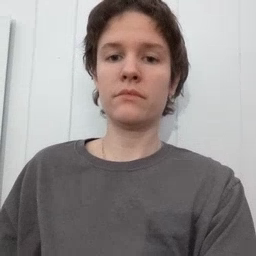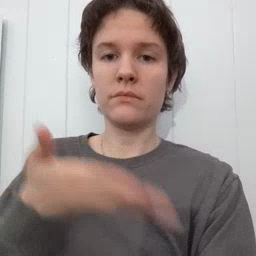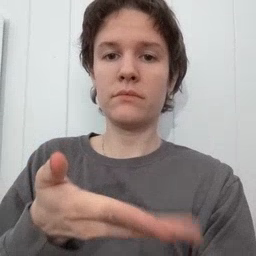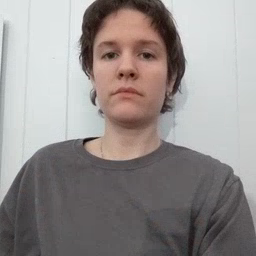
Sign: there